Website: bh-photo
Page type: customer-info-address
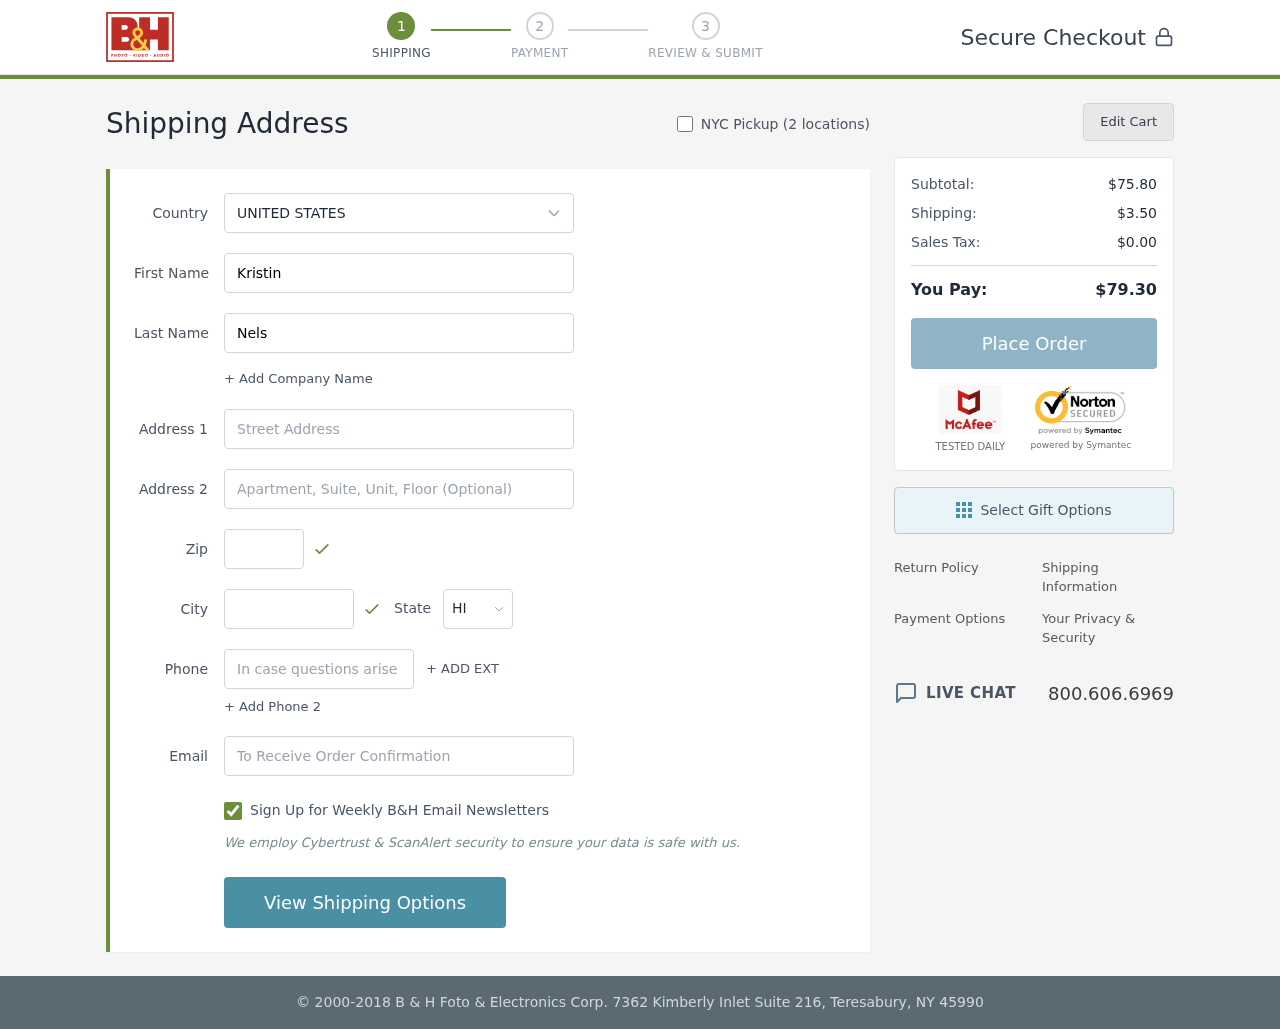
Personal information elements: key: PII_CITY
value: East Katherine
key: PII_COUNTRY
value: United States
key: PII_EMAIL
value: kristinnelson@hotmail.com
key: PII_FIRSTNAME
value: Kristin
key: PII_LASTNAME
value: Nelson
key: PII_PHONE
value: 2589273622
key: PII_POSTCODE
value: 26740
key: PII_STATE_ABBR
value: HI
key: PII_STREET
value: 16607 Martin Estate
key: PII_STREET2
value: Suite 603
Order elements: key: ORDER_SUBTOTAL
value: $75.80
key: ORDER_SHIPPING_COST
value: $3.50
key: ORDER_TAX
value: $0.00
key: ORDER_TOTAL
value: $79.30